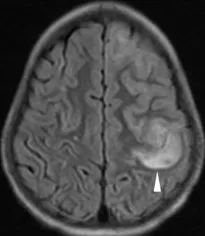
FLAIR.
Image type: radiology (mri)